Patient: sex F, age 32
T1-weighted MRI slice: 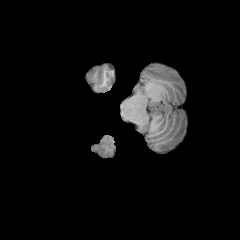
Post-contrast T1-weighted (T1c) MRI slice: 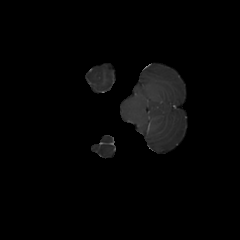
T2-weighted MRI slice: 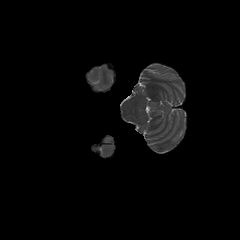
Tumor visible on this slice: no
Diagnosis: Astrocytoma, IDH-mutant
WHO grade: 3